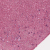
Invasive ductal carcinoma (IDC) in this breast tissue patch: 0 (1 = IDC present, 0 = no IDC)